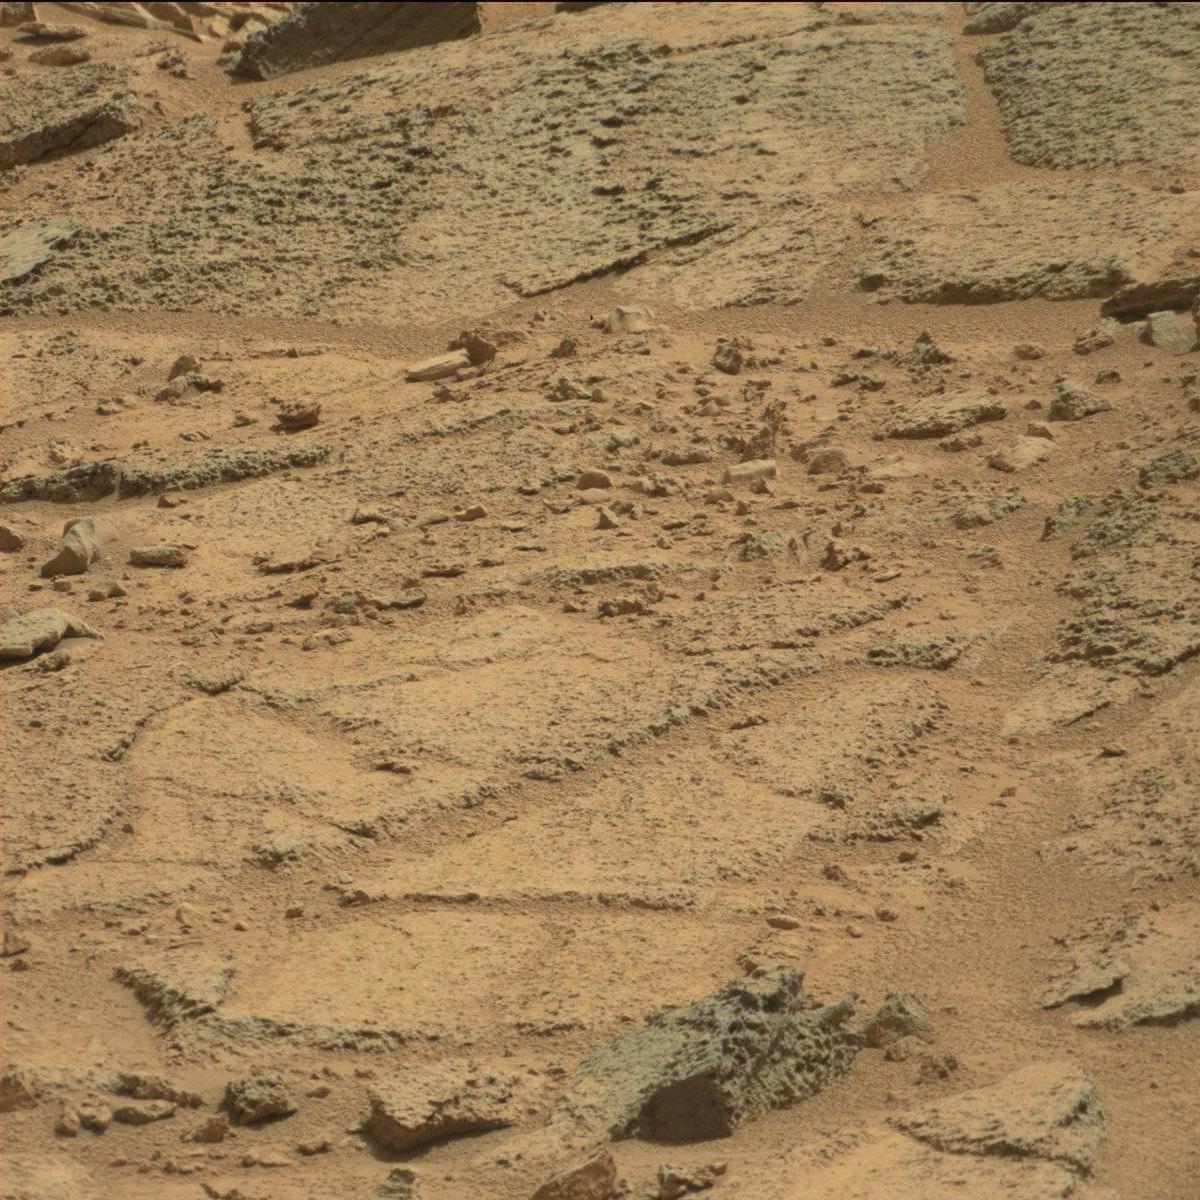
Terrain classes present: Bedrock, Rock, Sand / Soil